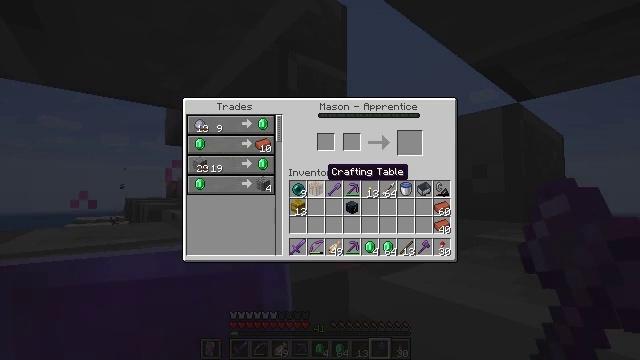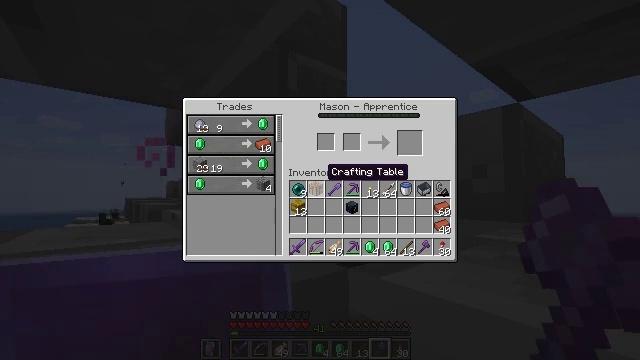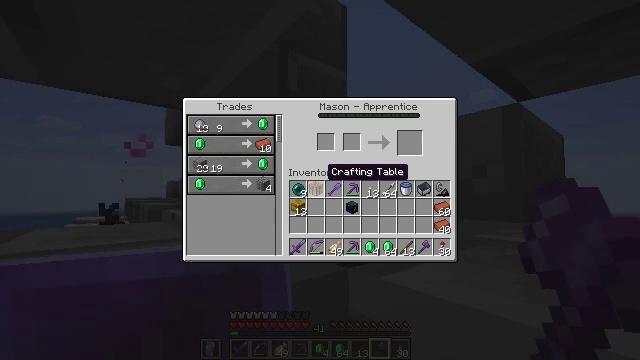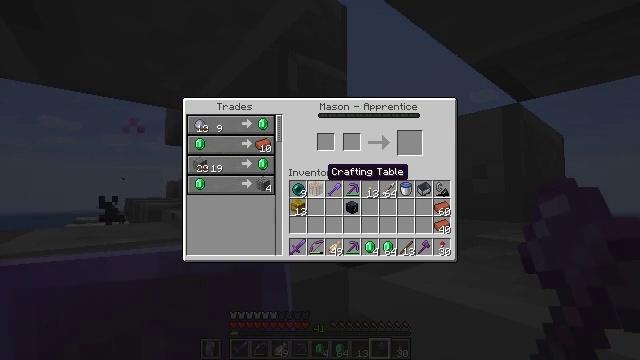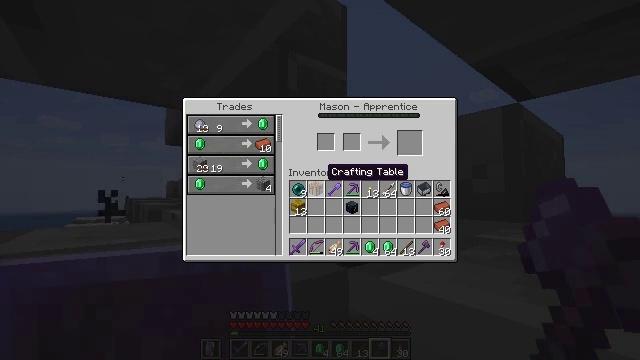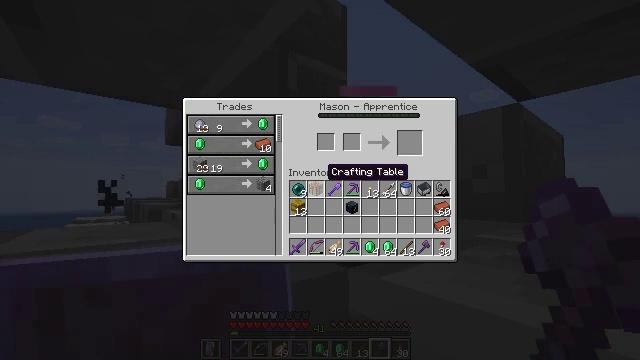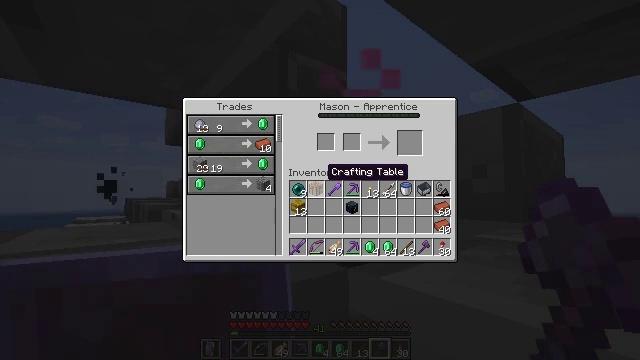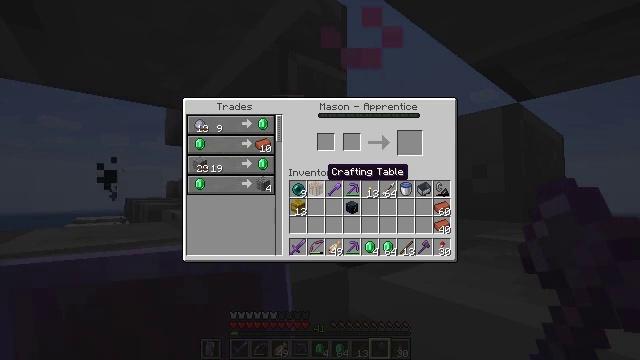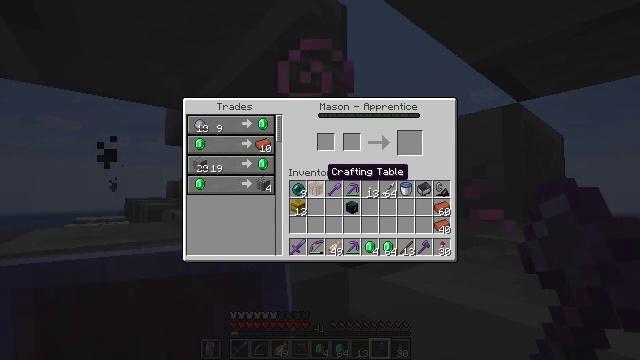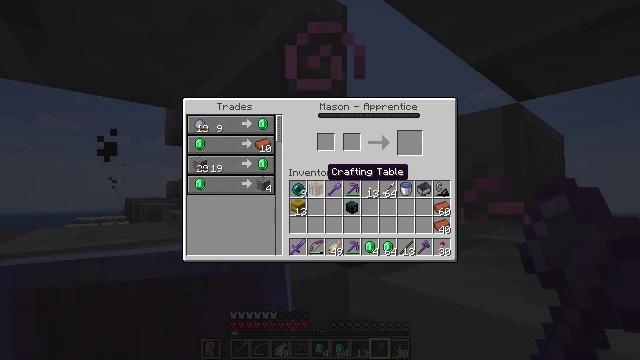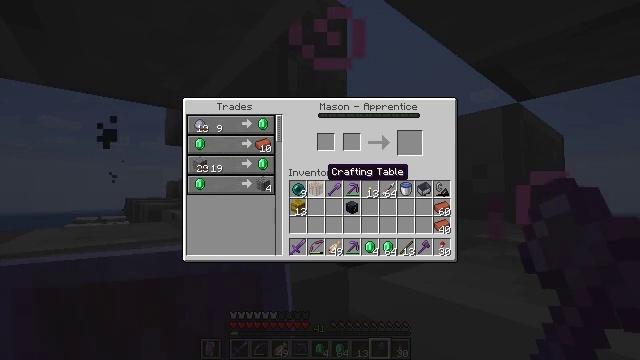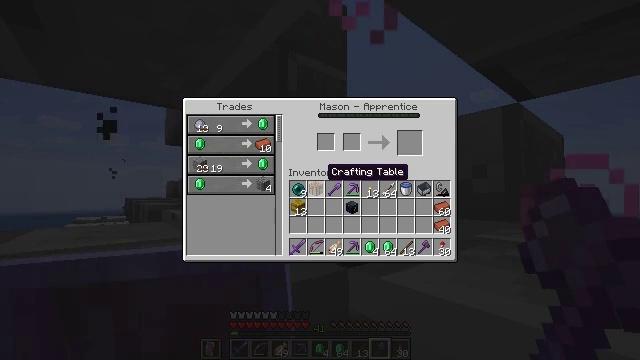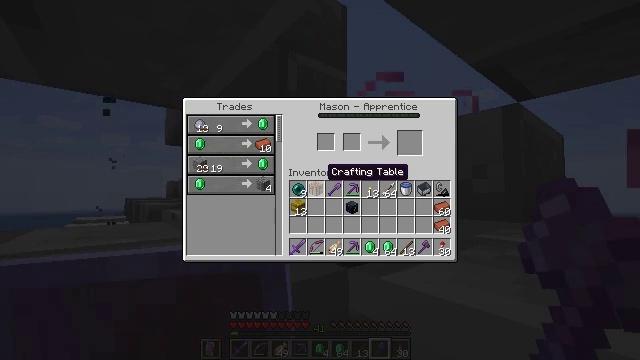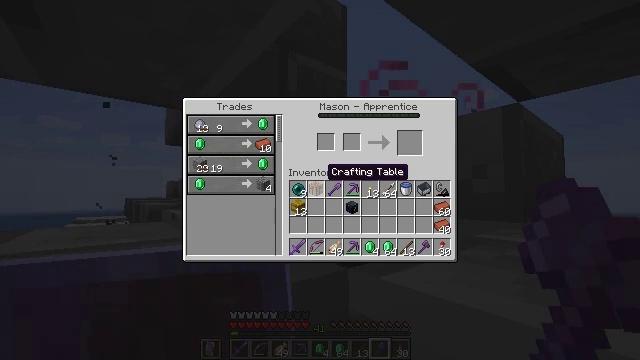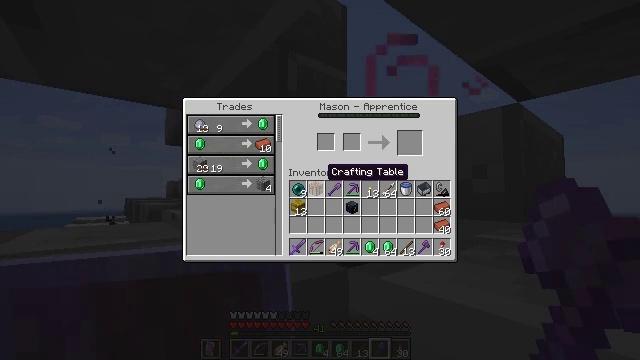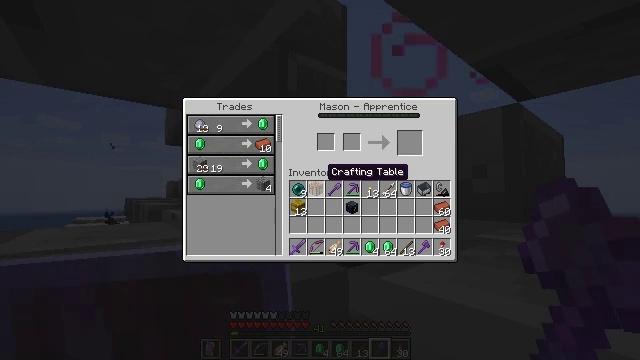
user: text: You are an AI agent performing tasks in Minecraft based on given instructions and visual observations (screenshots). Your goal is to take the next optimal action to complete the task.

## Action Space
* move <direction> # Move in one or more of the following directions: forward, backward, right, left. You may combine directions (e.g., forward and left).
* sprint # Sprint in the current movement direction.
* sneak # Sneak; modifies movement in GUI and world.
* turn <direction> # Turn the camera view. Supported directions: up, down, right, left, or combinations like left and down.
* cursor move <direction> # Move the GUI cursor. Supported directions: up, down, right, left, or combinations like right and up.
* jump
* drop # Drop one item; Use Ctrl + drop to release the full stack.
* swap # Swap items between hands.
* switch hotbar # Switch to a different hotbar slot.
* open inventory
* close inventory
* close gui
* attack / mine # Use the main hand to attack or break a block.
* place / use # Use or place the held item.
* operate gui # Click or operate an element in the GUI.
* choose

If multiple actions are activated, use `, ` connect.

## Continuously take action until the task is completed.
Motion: motion action
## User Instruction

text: Craft chiseled stone bricks by combining stone bricks.
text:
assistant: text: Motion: no_op
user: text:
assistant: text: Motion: no_op
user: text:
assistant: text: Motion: no_op
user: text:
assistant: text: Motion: no_op
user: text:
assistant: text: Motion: no_op
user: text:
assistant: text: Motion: no_op
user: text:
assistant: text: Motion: no_op
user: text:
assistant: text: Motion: no_op
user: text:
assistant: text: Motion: no_op
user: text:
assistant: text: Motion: no_op
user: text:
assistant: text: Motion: no_op
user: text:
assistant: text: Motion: no_op
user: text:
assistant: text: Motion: no_op
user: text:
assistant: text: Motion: no_op
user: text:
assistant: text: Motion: no_op
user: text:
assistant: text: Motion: no_op
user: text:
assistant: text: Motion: no_op
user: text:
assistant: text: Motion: no_op
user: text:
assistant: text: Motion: no_op
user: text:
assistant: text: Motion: no_op
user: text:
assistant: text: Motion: no_op
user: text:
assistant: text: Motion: no_op
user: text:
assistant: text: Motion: no_op
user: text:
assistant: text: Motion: no_op
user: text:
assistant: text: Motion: no_op
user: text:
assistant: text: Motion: no_op
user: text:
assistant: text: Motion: no_op
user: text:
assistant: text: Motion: no_op
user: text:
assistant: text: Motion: no_op
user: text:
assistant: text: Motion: no_op